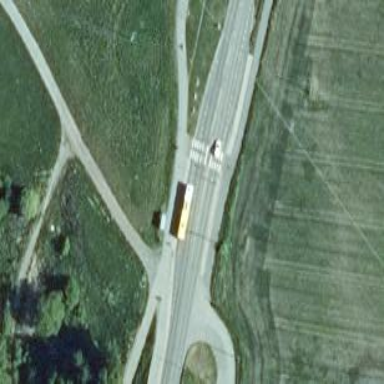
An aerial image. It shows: Marked footway crossing with asphalt surface and pedestrian island.